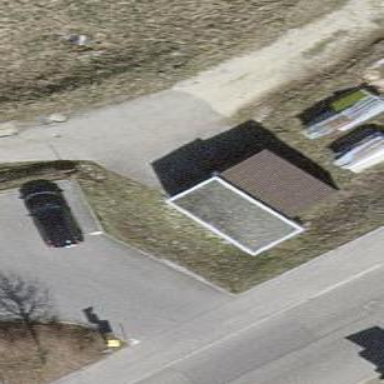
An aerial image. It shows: Group of garages.